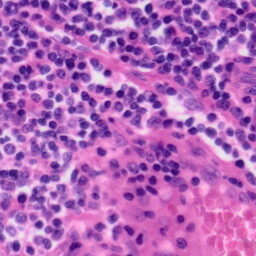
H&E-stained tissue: Tonsil